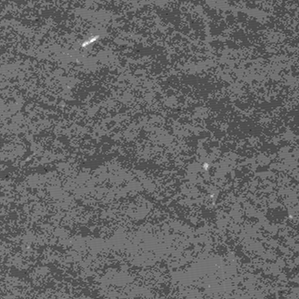
Label: frost